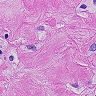
Metastatic tissue present: yes